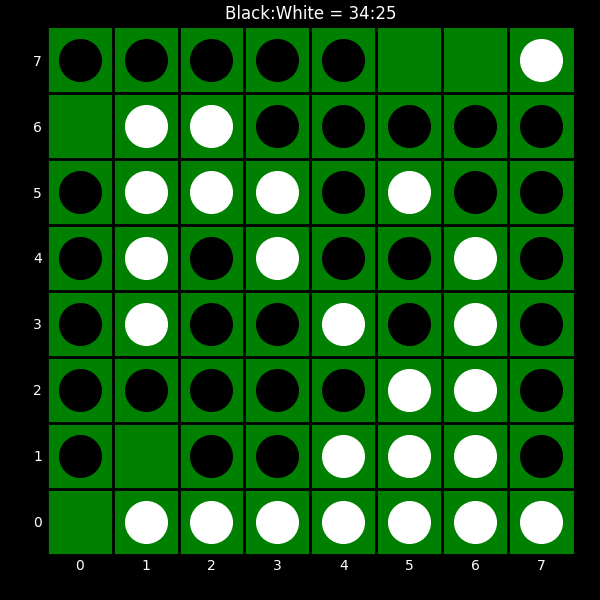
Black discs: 34
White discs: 25